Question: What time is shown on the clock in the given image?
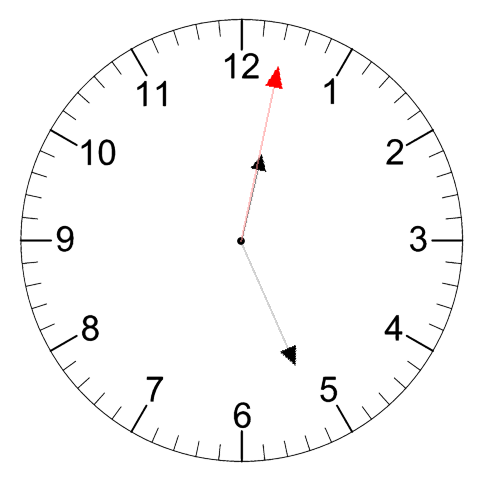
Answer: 12:26:02